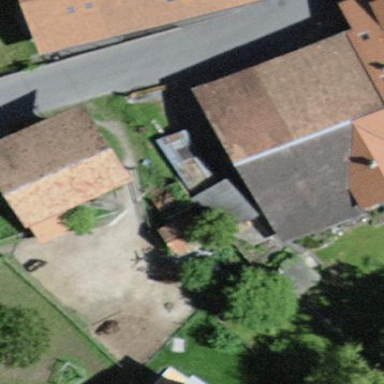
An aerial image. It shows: Shed building.